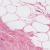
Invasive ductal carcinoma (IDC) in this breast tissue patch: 0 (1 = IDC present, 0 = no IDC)